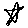
Label: star